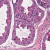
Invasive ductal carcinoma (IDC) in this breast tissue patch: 0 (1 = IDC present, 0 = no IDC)